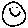
Label: smiley face